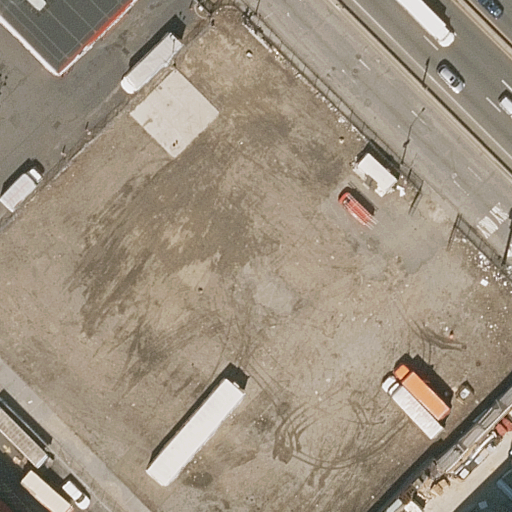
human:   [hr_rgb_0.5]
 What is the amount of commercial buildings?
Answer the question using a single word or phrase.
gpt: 0

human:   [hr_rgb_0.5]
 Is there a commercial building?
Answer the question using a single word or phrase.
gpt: no

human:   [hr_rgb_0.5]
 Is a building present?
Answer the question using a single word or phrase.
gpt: yes

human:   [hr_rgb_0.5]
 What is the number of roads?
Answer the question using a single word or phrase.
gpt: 5

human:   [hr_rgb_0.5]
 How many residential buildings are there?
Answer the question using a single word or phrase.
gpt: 2

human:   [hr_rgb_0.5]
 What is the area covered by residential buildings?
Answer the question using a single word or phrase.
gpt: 443m2

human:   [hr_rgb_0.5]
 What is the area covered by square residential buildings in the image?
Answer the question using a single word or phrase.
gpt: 0m2

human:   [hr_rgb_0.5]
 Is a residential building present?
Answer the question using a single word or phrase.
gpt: yes

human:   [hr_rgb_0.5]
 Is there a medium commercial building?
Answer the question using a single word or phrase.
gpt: no

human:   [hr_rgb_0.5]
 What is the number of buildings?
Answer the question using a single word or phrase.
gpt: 2

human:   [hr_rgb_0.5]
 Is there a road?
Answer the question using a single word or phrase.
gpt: yes

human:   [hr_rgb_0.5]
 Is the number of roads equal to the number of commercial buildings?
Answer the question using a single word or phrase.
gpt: no

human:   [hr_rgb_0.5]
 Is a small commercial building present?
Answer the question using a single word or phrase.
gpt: no

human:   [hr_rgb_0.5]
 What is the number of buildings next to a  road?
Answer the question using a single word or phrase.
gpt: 2

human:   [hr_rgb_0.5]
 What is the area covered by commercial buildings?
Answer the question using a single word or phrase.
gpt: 0m2

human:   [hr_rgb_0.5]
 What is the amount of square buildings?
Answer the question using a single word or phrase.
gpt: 0

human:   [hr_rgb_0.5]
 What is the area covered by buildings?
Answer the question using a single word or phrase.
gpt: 443m2

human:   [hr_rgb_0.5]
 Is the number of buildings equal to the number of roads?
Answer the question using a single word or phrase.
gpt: no

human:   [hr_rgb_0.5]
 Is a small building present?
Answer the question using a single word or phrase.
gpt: no

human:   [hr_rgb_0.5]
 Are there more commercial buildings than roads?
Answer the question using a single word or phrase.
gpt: no

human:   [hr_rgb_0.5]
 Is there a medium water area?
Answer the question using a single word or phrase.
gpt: no

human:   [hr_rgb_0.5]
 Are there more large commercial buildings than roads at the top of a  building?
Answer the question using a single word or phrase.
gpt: no

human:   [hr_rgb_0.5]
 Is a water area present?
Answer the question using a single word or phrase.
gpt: no

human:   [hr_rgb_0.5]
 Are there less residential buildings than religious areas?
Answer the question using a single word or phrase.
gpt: no

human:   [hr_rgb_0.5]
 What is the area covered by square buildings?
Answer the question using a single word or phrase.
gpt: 0m2

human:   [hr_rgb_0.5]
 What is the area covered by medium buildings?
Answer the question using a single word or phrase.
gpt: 443m2

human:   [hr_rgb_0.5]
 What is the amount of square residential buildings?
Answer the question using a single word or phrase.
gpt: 0

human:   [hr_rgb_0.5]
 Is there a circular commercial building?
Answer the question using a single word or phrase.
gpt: no

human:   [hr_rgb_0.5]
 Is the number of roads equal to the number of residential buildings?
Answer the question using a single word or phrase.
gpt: no

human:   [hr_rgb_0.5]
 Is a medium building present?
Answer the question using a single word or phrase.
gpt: yes

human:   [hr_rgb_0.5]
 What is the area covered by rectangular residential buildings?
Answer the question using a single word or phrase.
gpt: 443m2

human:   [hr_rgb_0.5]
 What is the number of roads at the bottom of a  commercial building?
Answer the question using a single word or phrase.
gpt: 0

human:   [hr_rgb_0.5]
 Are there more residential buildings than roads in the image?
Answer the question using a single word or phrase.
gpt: no

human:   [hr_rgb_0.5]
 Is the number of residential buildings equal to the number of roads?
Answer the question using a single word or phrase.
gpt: no

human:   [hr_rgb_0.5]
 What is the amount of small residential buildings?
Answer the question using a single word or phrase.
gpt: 0

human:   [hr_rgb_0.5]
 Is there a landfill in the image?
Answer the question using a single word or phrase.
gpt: no

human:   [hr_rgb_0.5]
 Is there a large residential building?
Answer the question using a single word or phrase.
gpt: no

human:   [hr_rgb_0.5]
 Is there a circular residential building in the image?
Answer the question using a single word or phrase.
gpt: no

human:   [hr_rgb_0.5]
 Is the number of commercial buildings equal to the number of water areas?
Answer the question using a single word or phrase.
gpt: yes

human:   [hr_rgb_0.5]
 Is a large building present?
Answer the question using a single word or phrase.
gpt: no

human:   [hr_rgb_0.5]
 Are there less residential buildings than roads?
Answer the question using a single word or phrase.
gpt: yes

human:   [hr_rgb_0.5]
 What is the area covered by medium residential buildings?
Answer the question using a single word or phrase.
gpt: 443m2

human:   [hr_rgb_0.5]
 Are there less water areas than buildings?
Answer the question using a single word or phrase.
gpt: yes

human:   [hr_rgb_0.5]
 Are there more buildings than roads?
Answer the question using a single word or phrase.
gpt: no

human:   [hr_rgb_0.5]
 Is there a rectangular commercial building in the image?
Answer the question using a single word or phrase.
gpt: no

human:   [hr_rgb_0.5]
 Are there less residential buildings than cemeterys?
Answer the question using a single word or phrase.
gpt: no

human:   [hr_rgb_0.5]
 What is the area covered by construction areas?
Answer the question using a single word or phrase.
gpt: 0m2

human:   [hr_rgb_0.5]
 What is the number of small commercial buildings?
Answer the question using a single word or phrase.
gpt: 0

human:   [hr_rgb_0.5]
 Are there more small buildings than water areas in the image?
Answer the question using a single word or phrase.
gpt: no

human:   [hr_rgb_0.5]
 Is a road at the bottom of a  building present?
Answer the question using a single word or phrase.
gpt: yes

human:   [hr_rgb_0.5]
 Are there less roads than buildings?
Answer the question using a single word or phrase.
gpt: no

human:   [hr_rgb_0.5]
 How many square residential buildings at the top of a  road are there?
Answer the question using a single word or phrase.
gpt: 0

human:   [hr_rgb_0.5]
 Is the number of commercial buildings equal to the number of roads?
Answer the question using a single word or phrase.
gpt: no

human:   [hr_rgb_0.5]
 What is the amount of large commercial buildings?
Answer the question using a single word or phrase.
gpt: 0

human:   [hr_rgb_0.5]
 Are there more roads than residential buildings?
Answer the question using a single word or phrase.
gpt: yes

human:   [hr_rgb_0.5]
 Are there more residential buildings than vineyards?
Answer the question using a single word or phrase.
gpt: yes

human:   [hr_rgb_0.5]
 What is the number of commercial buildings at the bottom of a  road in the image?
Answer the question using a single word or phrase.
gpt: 0

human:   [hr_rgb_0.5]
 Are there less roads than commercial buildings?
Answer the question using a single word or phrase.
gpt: no

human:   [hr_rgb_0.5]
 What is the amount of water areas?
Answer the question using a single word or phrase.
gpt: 0

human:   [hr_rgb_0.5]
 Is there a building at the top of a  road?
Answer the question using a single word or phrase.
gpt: yes

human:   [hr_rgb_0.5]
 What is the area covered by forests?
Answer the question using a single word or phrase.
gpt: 0m2

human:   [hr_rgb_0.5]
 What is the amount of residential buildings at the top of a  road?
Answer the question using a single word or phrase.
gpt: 2

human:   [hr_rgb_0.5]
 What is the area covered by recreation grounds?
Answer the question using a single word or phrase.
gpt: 0m2

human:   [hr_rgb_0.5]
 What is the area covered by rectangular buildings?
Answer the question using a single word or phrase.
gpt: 443m2